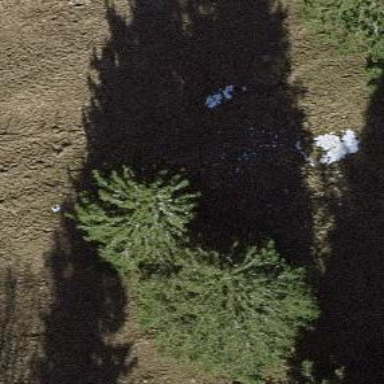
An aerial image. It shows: Single tag "natural: tree."